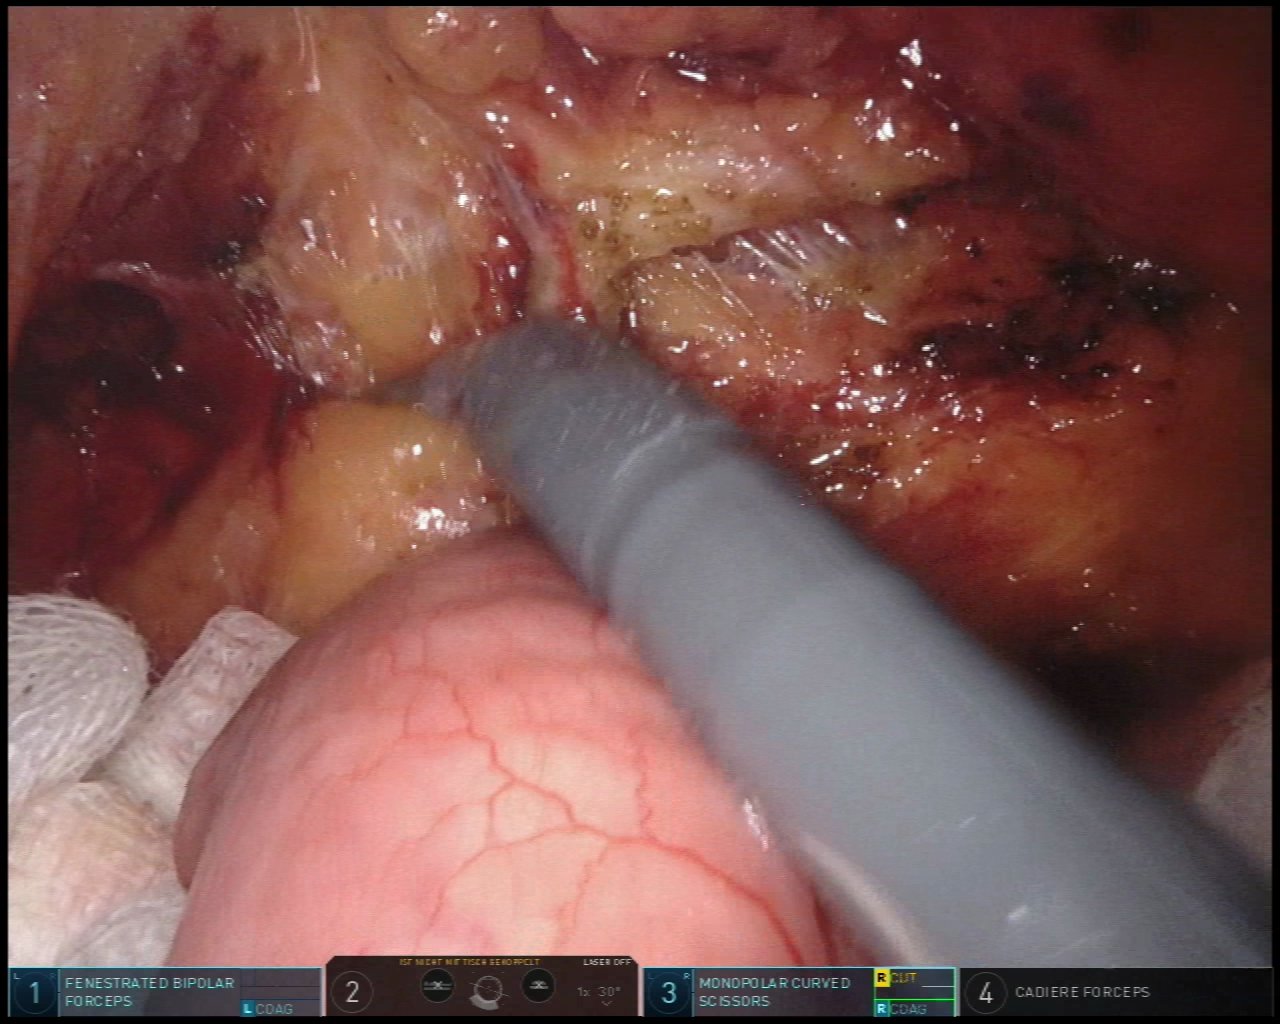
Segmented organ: inferior_mesenteric_artery
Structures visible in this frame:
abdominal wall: no
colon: no
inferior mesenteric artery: yes
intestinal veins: no
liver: no
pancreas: no
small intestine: yes
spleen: no
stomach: no
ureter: no
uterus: no
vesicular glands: no